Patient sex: M
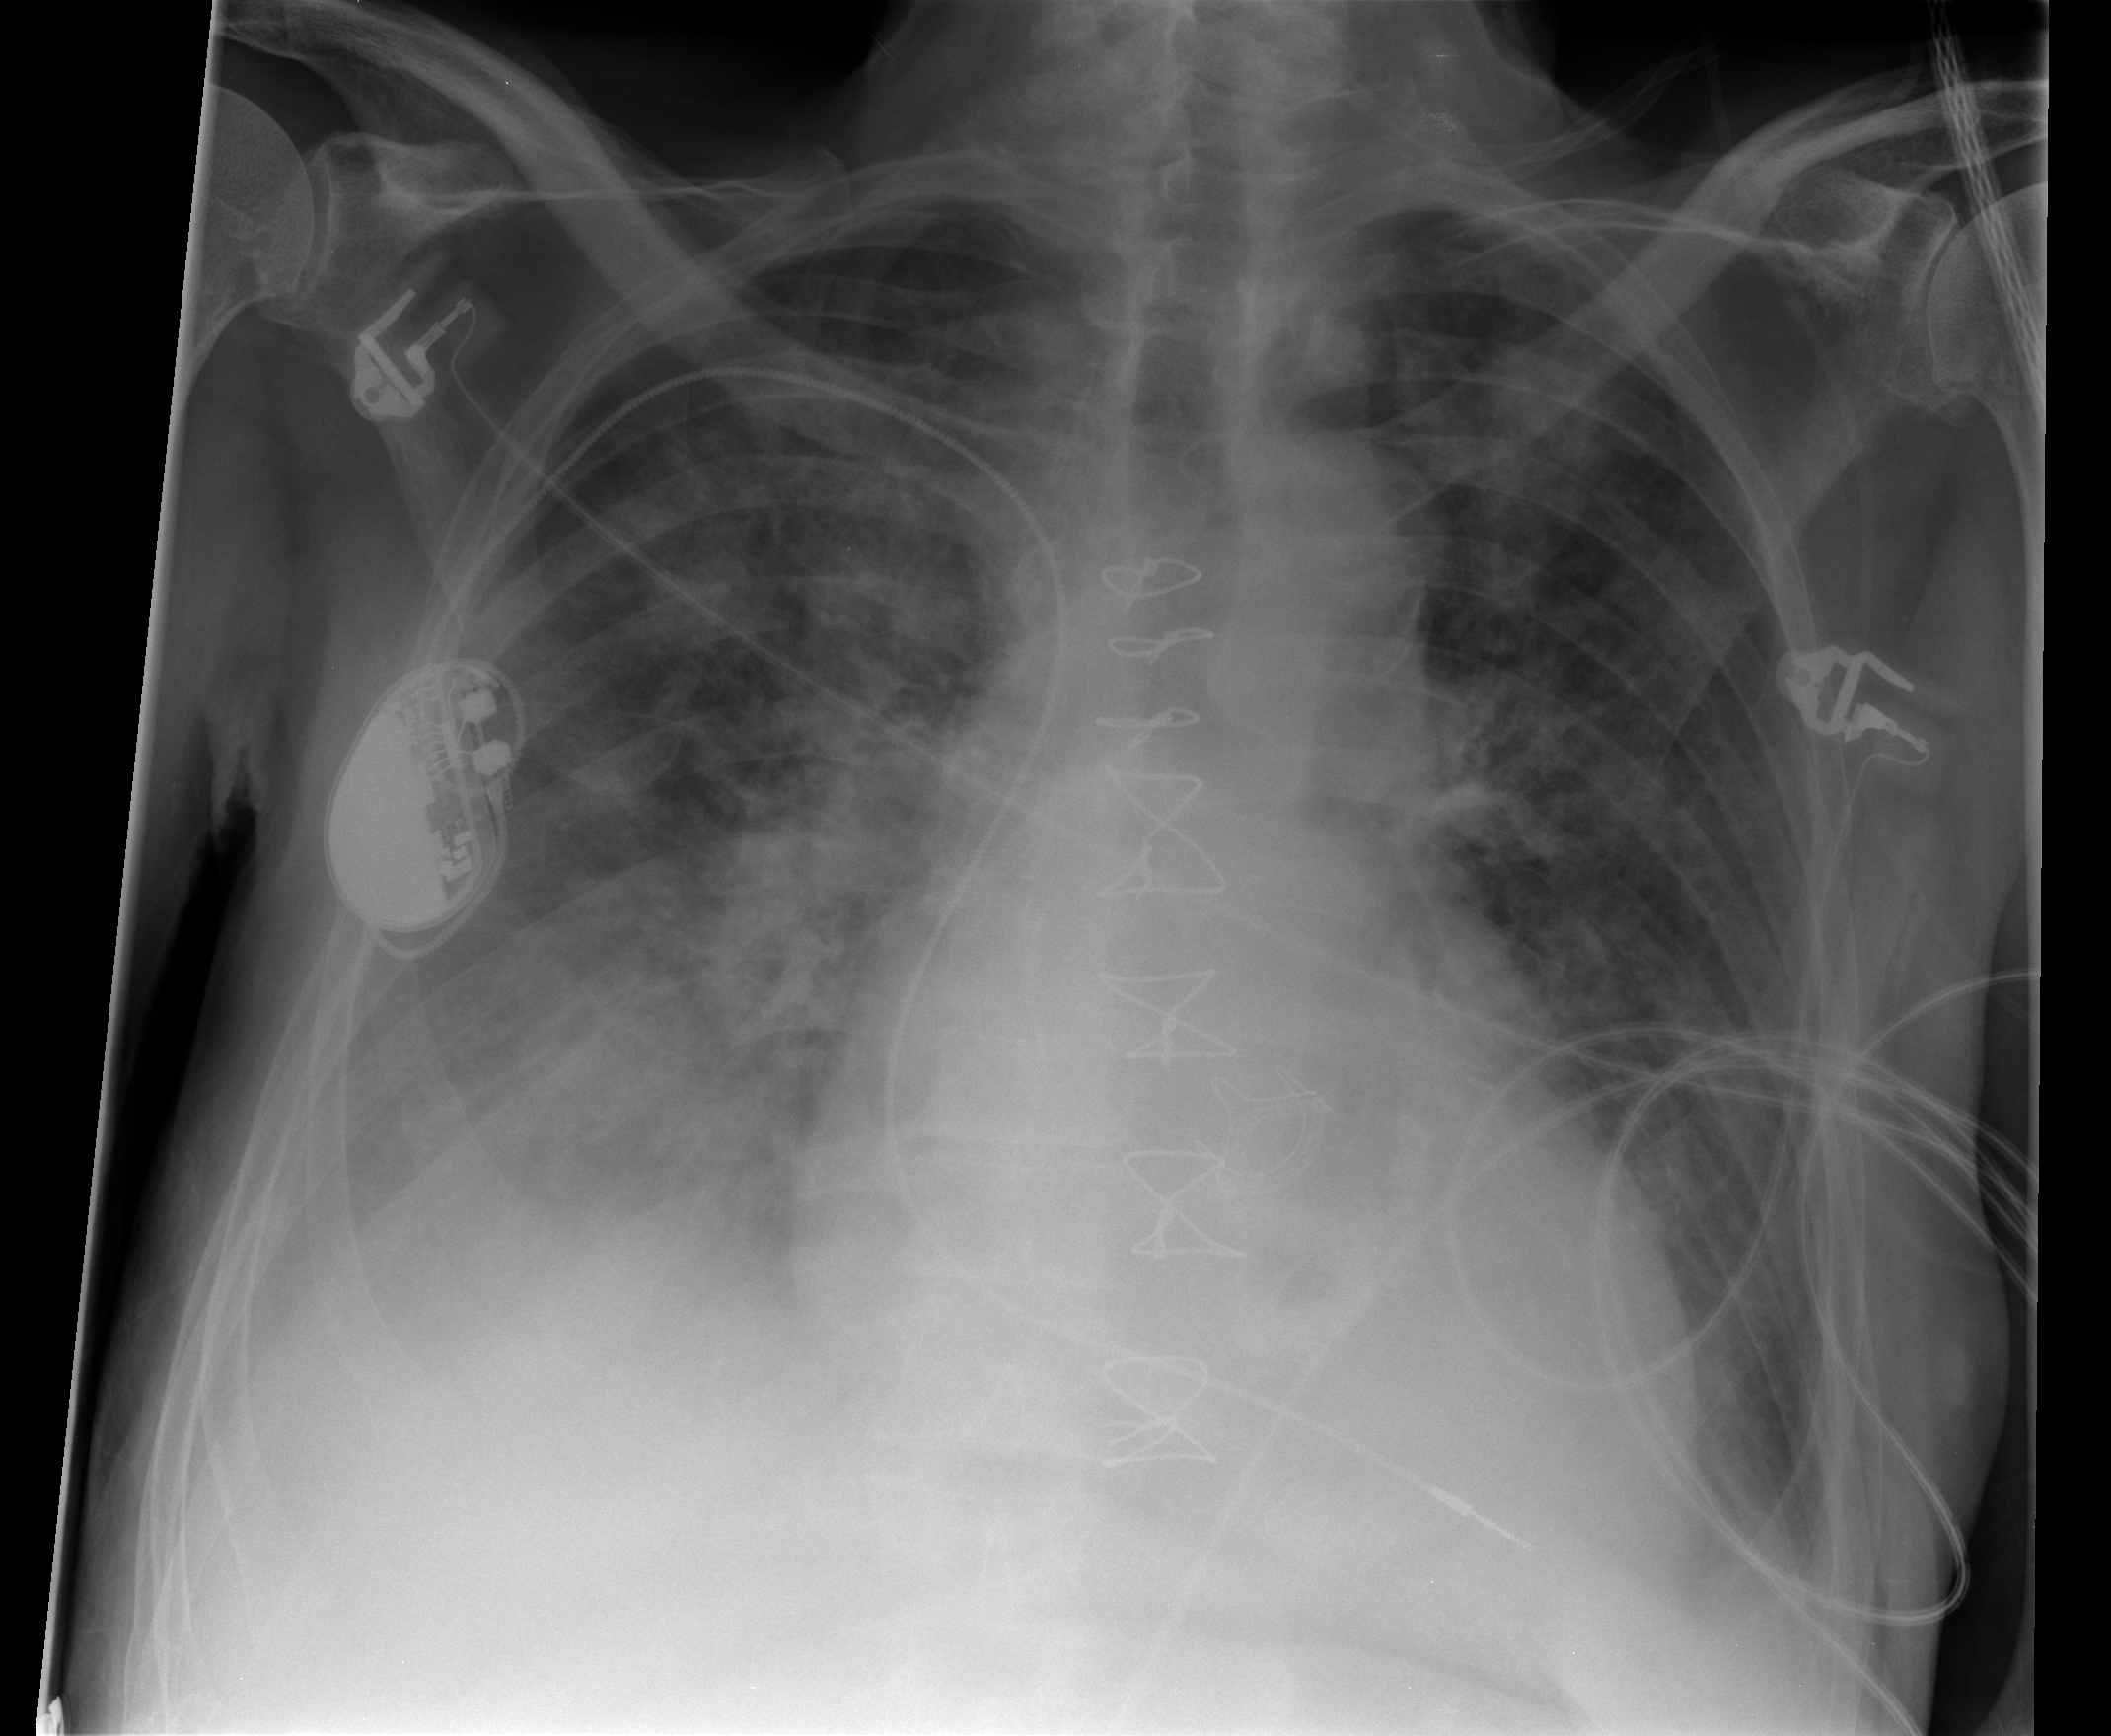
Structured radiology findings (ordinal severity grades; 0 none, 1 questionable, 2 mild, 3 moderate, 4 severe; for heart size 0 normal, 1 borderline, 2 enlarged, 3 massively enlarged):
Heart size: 2
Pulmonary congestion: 3
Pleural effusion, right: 3
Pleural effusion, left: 2
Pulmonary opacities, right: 2
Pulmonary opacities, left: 2
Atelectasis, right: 2
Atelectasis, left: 2